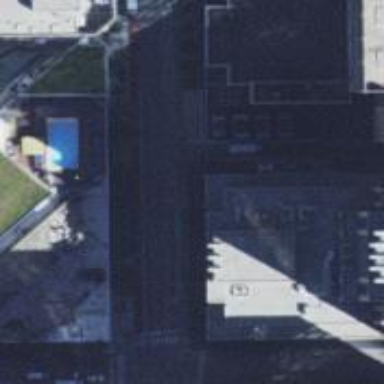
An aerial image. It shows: Office building.